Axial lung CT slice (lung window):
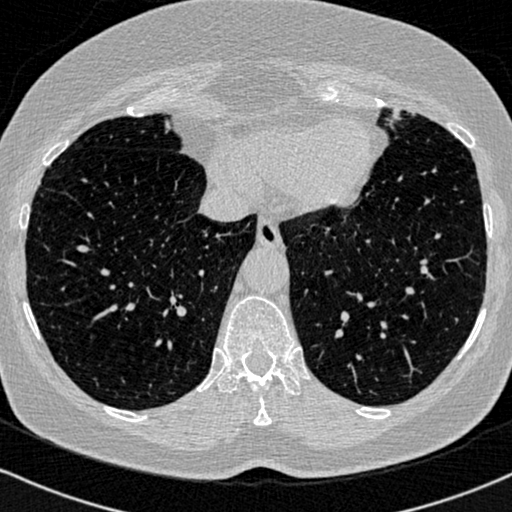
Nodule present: no